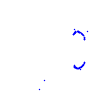
Particle: kaon